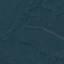
Land use / land cover class: Forest